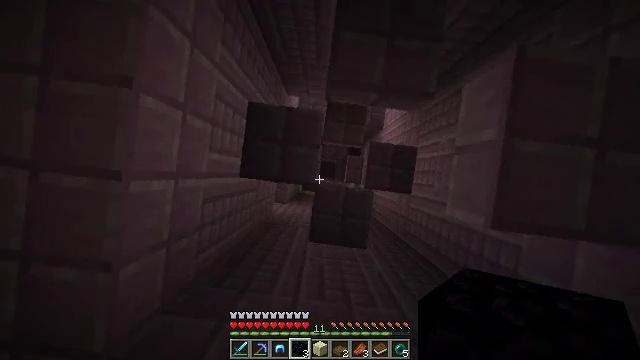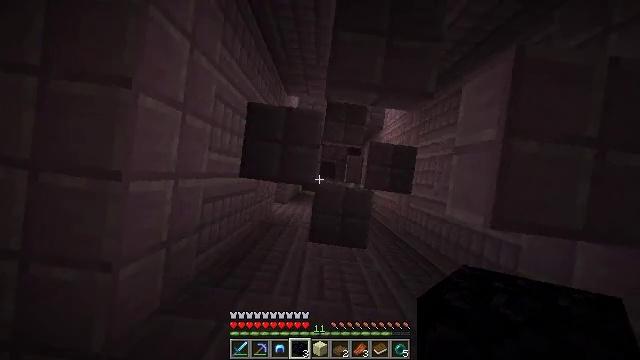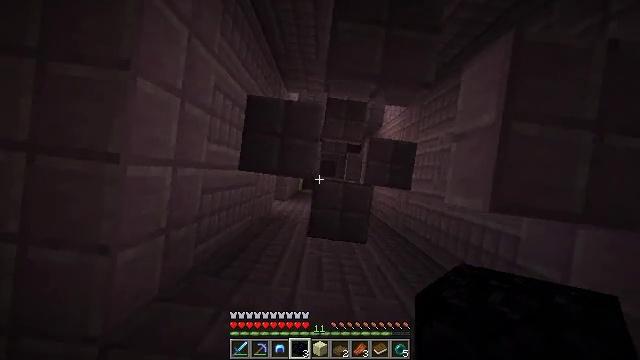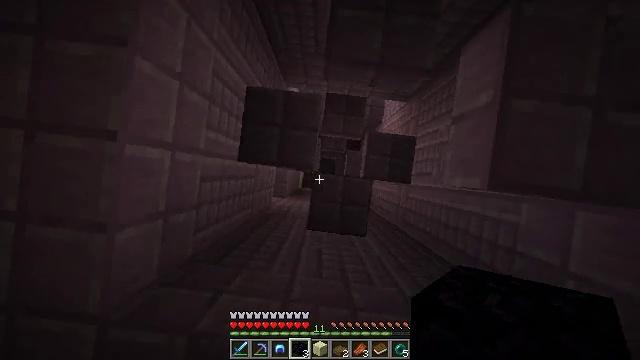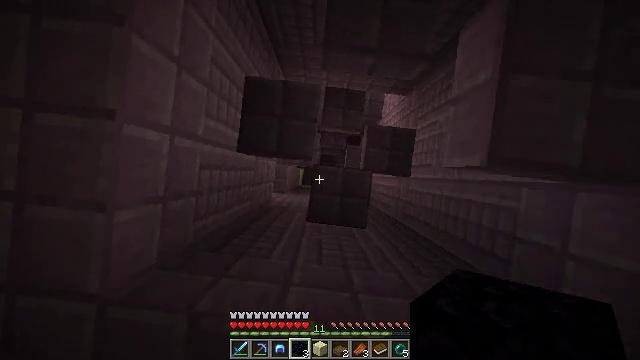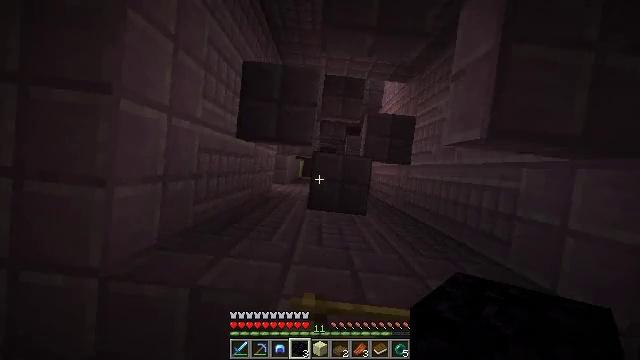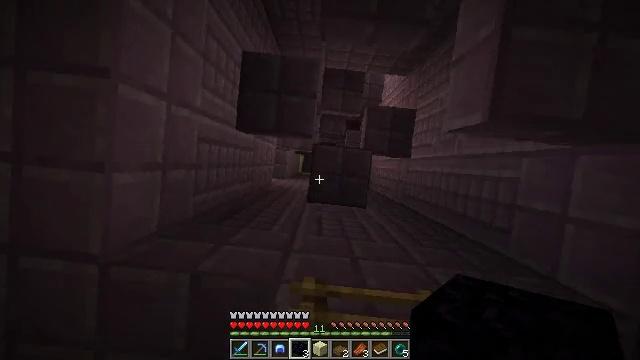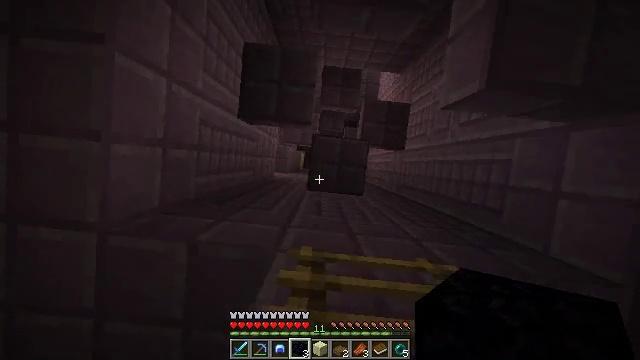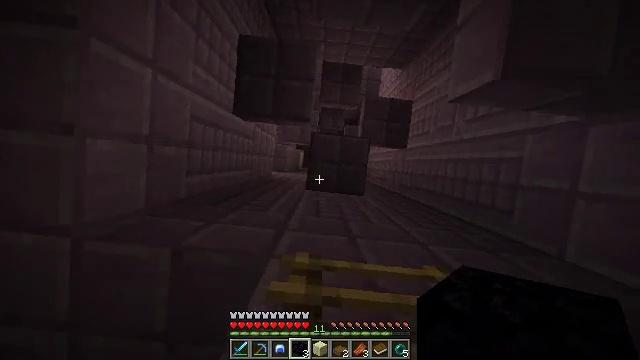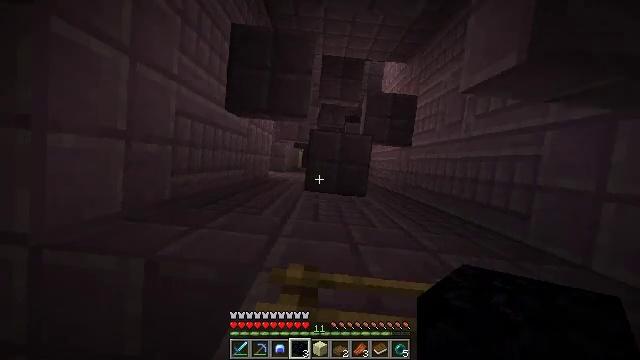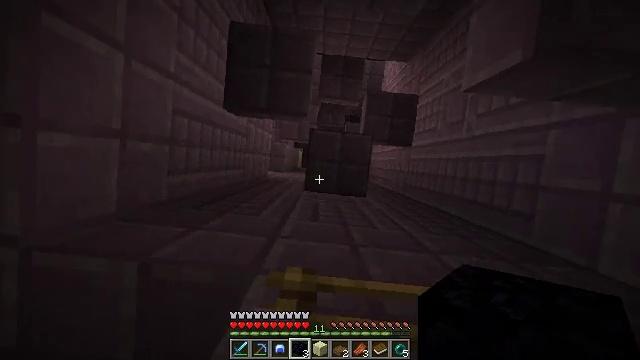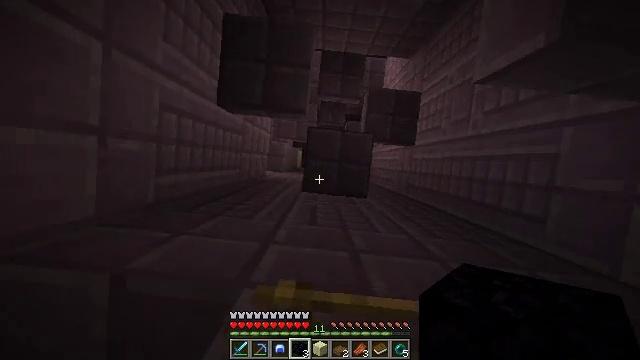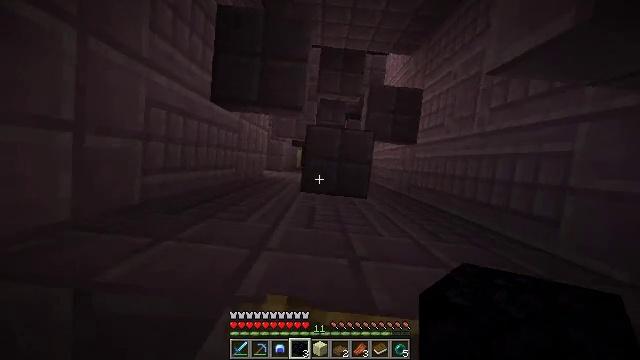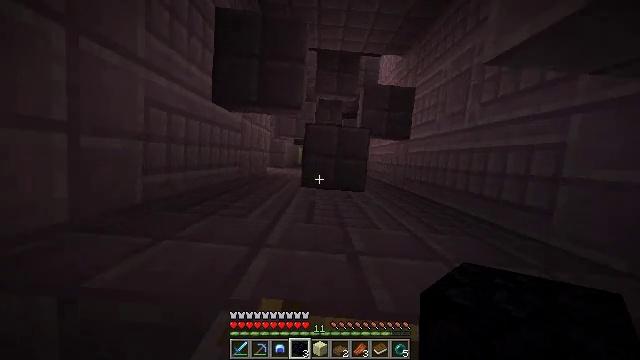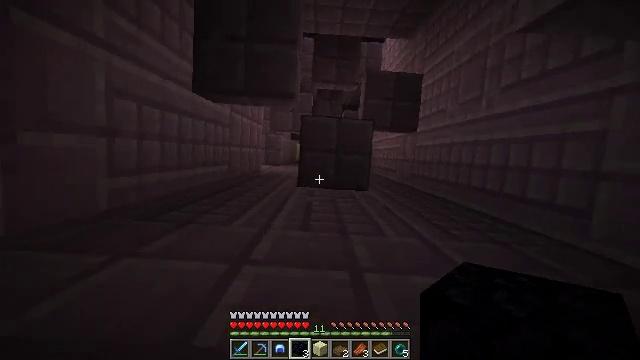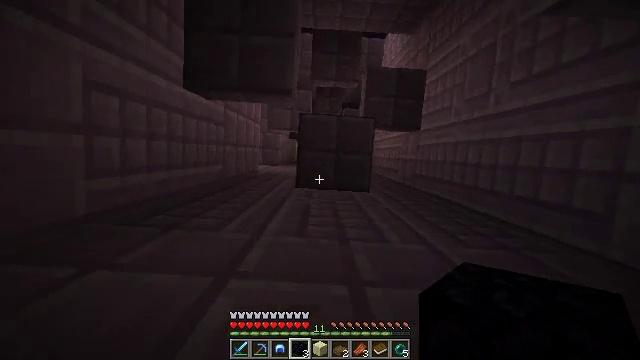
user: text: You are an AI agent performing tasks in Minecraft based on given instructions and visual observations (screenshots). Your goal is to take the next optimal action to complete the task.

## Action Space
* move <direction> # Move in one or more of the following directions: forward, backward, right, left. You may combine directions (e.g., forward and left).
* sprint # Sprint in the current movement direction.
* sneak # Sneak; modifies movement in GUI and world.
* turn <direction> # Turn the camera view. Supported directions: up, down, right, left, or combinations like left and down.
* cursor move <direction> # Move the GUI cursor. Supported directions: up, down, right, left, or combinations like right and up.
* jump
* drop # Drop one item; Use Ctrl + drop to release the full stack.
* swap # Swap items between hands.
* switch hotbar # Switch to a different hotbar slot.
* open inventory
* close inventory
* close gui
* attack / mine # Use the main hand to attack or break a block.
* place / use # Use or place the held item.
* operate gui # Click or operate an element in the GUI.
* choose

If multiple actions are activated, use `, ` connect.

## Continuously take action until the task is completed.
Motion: motion action
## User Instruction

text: Attack the purpur slab to gather it.
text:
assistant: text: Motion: no_op
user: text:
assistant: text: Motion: move forward
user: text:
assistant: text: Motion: move forward
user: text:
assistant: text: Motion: move forward
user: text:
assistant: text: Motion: move forward, turn down
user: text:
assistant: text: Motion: move forward, sprint
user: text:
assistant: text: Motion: move forward, sprint
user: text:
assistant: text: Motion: move forward, sprint
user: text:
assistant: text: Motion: move forward, sprint
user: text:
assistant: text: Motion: move forward, sprint
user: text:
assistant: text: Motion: move forward, sprint
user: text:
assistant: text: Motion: move forward, sprint, jump
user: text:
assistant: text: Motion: move forward, sprint, turn left and down, jump
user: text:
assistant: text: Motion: move forward, sprint, turn left, jump
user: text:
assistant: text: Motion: move forward, sprint, jump
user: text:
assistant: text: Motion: move forward, sprint, jump
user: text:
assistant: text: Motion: move forward, sprint
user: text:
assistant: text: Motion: move forward, sprint, turn down
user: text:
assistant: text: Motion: move forward, sprint
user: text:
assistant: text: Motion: move forward, sprint, turn down
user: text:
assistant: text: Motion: move forward, sprint, turn down
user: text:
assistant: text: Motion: move forward, sprint, turn down
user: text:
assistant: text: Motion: move forward, sprint, turn down
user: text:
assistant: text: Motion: move forward, sprint, turn down
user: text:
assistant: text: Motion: move forward, sprint, turn right and down
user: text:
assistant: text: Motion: move forward and move left, sprint, turn right and down
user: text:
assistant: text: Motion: move forward and move left, sprint, turn right and down
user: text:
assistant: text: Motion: move forward and move left, sprint, turn right and down
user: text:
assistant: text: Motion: move forward and move left, turn right and down
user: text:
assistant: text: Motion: move forward and move left, turn right and down